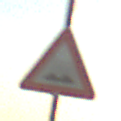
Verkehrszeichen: UnebeneFahrbahn
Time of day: SunriseSunset
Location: Outdoor (Nature)
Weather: PartlyCloudy
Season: NotSpecified
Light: Natural